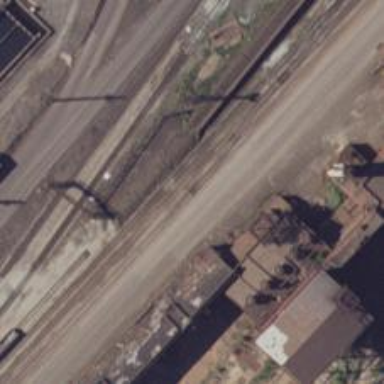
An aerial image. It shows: Railway spur service.